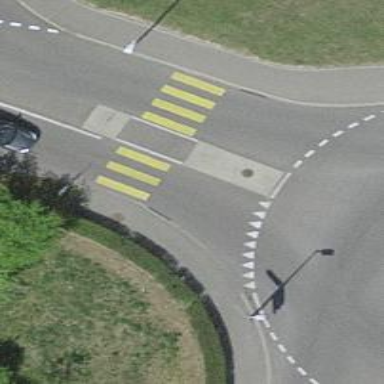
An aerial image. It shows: Uncontrolled zebra crossing.